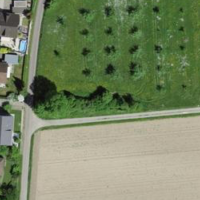
EUNIS habitat code: 52
Species observed at this site:
Prunus spinosa